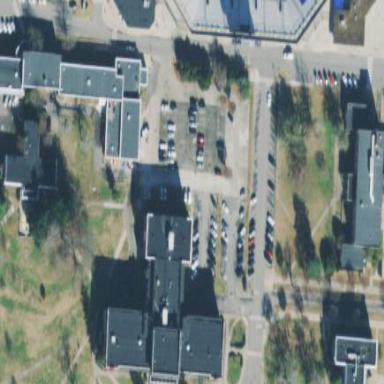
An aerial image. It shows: View of university building.